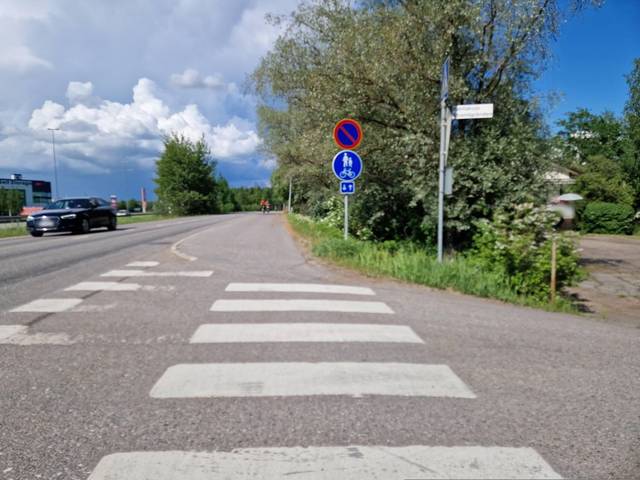
Region: Finland
Coordinates: 60.276, 24.978